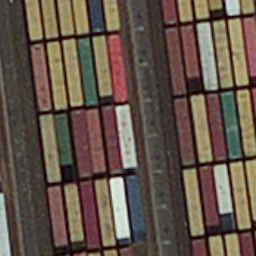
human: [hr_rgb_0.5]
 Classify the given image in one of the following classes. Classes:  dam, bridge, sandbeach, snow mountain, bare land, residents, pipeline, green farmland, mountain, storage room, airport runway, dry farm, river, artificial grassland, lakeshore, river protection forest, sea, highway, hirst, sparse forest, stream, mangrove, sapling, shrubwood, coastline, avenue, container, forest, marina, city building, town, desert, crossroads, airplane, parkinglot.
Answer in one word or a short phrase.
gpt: container